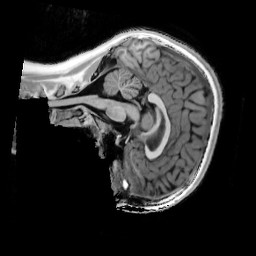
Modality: T1w
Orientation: sagittal
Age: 16
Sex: female
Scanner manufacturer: siemens
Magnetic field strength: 3 T
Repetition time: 4 s
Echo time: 0.00291 s